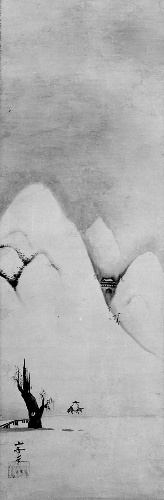
Title: 雪中山水図|Winter Landscape
Artist: Kano Sansetsu 狩野山雪
Artist bio: Japanese, 1590–1651
Date: second quarter of the 17th century
Object type: Hanging scroll
Classification: Paintings
Medium: Hanging scroll; ink on paper
Culture: Japan
Period: Edo period (1615–1868)
Dimensions: Image: 29 3/16 × 9 7/16 in. (74.1 × 24 cm)
Overall with mounting: 55 11/16 × 10 1/16 in. (141.5 × 25.5 cm)
Overall with knobs: 55 11/16 × 11 5/8 in. (141.5 × 29.6 cm)
Department: Asian Art
Credit line: The Howard Mansfield Collection, Purchase, Rogers Fund, 1936
Accession year: 1936
Repository: Metropolitan Museum of Art, New York, NY
Tags: Mountains|Landscapes|Winter|Snow